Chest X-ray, AP view. Patient: 46 years old, sex M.
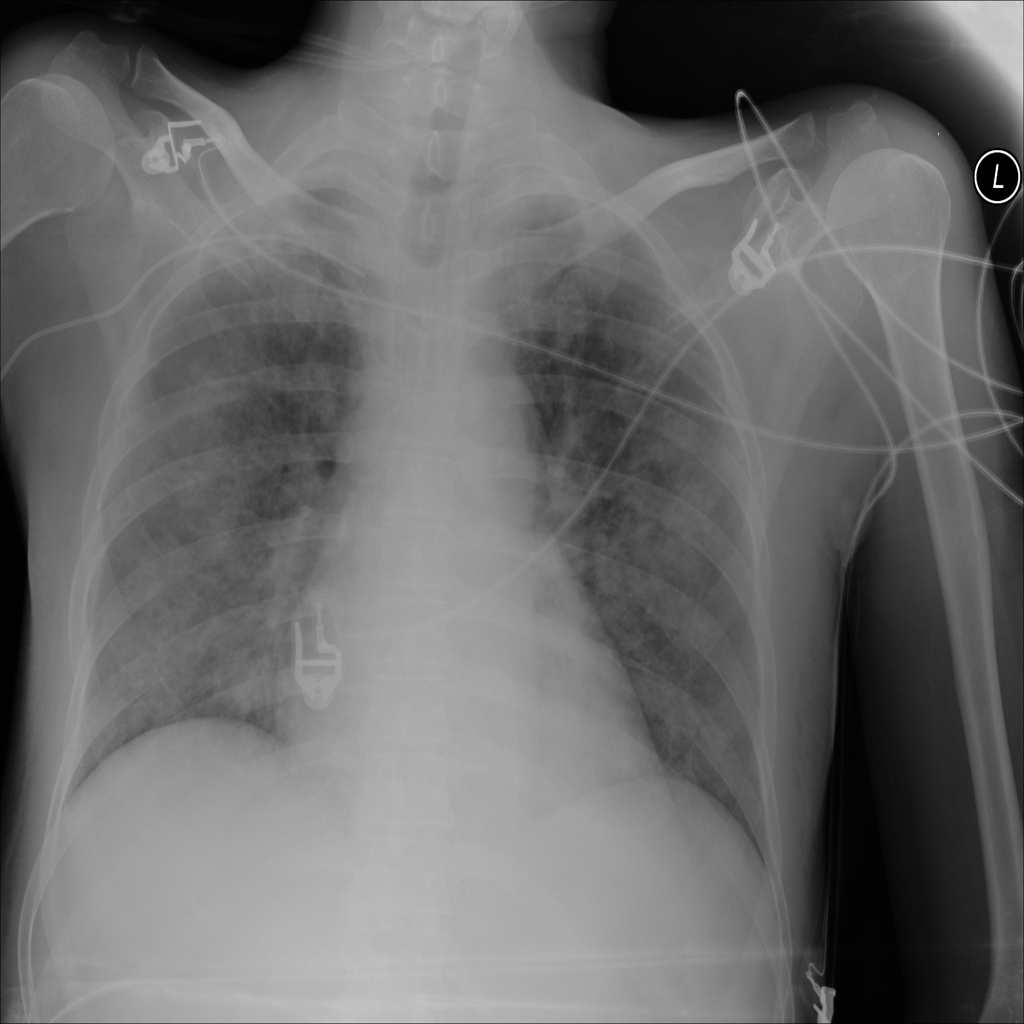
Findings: No Finding